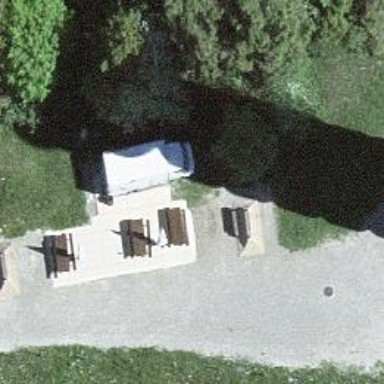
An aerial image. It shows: Picnic table located in leisure land area.